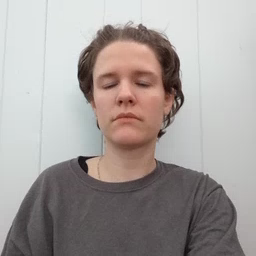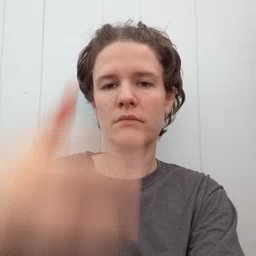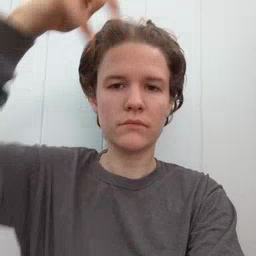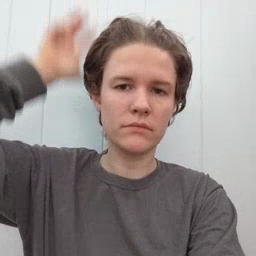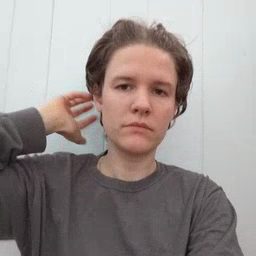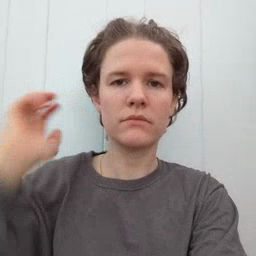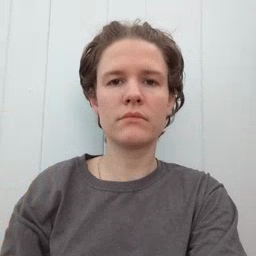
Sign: lion